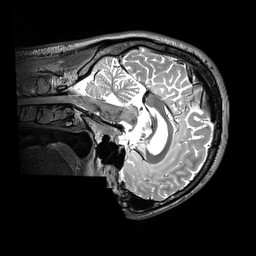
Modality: T2w
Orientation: sagittal
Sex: male
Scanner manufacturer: siemens
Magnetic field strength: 3 T
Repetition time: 3.2 s
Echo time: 0.409 s